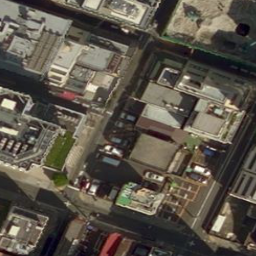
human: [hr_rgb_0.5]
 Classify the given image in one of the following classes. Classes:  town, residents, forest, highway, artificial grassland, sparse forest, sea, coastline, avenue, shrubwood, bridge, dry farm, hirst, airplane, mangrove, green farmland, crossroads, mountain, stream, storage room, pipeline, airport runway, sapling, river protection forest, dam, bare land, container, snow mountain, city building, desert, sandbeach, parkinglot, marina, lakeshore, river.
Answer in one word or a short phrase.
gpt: city building